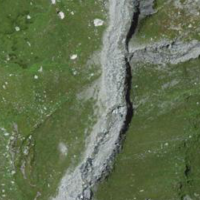
EUNIS habitat code: 31
Species observed at this site:
Anthus spinoletta
Pyrrhocorax graculus
Prunella collaris
Lagopus muta